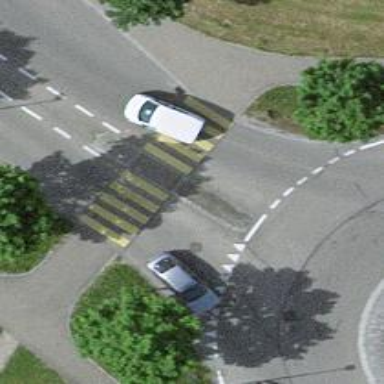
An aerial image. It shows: Zebra crossing on the road.